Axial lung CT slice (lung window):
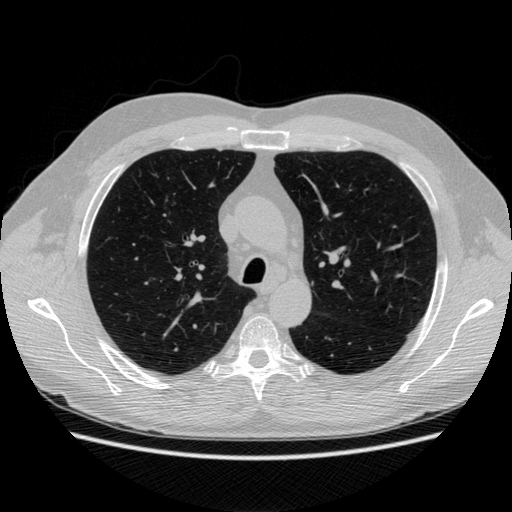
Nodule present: no